Question: I have webservice that has more than one method. I use firefox soaclient plugin for test them. All methods work properly. These are normal until now. I wrote library on android for call these .net webservice. I have methods, first one prepares envelop, the other one calls method. All methods except one work with these way. I get prepared envelop from my lib for method that doesn't work and use this envelope on firefox soap client, it returns me response in correct way. My own method that calls web service doesn't work wrong, just return empty result. What could be the error?

'''
private void createEnvelope() {
// Her bir parametrenin kalibi
String params = "<%s>%s</%s>";
// Her parametre kalibina deger atandiginda gecici olarak tutulan string
String paramsTemp = "";
// Hazirlanan tum parametrelerin tutuldugu degisken
String paramsAll = "";
// Parametreler ekleniyor
for (int i = 0; i < parameterKeys.size(); i++) {
paramsTemp = String.format(params, parameterKeys.get(i),
parameterValues.get(i), parameterKeys.get(i));
paramsAll += paramsTemp;
}
// soap mesajini haziliyoruz
String soapTemplate = "<?xml version="%s" encoding="%s"?>"
+ "<soap:Envelope xmlns:xsi="http://www.w3.org/2001/XMLSchema-instance" xmlns:xsd="http://www.w3.org/2001/XMLSchema" xmlns:soap="http://schemas.xmlsoap.org/soap/envelope/">"
+ "<soap:Body>" + "<%s xmlns="%s">" + "%s" + "</%s>"
+ "</soap:Body>" + "</soap:Envelope>";
envelope = String.format(soapTemplate, version, charEncoding,
methodName, namespace, paramsAll, methodName);
Logger.log("request:" + envelope);
}
public String callWebService() {
createEnvelope();
// request parameters
HttpParams params = httpClient.getParams();
HttpConnectionParams.setConnectionTimeout(params, connectionTimeOut);
HttpConnectionParams.setSoTimeout(params, soTimeOut);
// set parameter
HttpProtocolParams.setUseExpectContinue(httpClient.getParams(), true);
// POST the envelope
HttpPost httppost = new HttpPost(url);
// add headers
httppost.setHeader("SOAPAction", soapAction);
httppost.setHeader("Content-Type", contentType);
try {
// the entity holds the request
HttpEntity entity = new StringEntity(envelope);
httppost.setEntity(entity);
// Response handler
ResponseHandler<String> rh = new ResponseHandler<String>() {
// invoked when client receives response
public String handleResponse(HttpResponse responseTemp)
throws ClientProtocolException, IOException {
// get response entity
HttpEntity entity = responseTemp.getEntity();
StatusLine statusLine = responseTemp.getStatusLine();
// read the response as byte array
StringBuffer out = new StringBuffer();
byte[] b = EntityUtils.toByteArray(entity);
// write the response byte array to a string buffer
out.append(new String(b, 0, b.length));
return out.toString();
}
};
response = httpClient.execute(httppost, rh);
} catch (Exception e) {
Log.v("Soap Service Exception:", e.toString());
}
// close the connection
httpClient.getConnectionManager().shutdown();
return response;
}
'''
EDIT
Request template on logcat:
'''
<?xml version="1.0" encoding="UTF-8"?>
<soap:Envelope xmlns:soap="http://schemas.xmlsoap.org/soap/envelope/" xmlns:xsi="http://www.w3.org/2001/XMLSchema-instance" xmlns:xsd="http://www.w3.org/2001/XMLSchema">
<soap:Body>
<Method_Name xmlns="url">
<param1>12345</param1>
<param2>ugitc</param2>
<param3>qwert</param3>
</Method_Name>
</soap:Body>
</soap:Envelope>
'''
response template on logcat
'''
<?xml version="1.0" encoding="UTF-8"?>
<soap:Envelope xmlns:soap="http://schemas.xmlsoap.org/soap/envelope/" xmlns:xsi="http://www.w3.org/2001/XMLSchema-instance" xmlns:xsd="http://www.w3.org/2001/XMLSchema">
<soap:Body>
<Method_Name_Response xmlns="url">
<Method_Name_Result>
<xs:schema xmlns:xs="http://www.w3.org/2001/XMLSchema" xmlns="" xmlns:msdata="urn:schemas-microsoft-com:xml-msdata" id="NewDataSet">
<xs:element name="NewDataSet" msdata:IsDataSet="true" msdata:UseCurrentLocale="true">
<xs:complexType>
<xs:choice minOccurs="0" maxOccurs="unbounded">
<xs:element name="Temp">
<xs:complexType>
<xs:sequence>
<xs:element name="response1" type="xs:long" minOccurs="0" />
<xs:element name="response2" type="xs:string" minOccurs="0" />
</xs:sequence>
</xs:complexType>
</xs:element>
</xs:choice>
</xs:complexType>
</xs:element>
</xs:schema>
<diffgr:diffgram xmlns:diffgr="urn:schemas-microsoft-com:xml-diffgram-v1" xmlns:msdata="urn:schemas-microsoft-com:xml-msdata" />
</Method_Name_Result>
</Method_Name_Response>
</soap:Body>
</soap:Envelope>
'''
response template on firefox plugin with same envelope
'''
<?xml version="1.0" encoding="UTF-8"?>
<soap:Envelope xmlns:soap="http://schemas.xmlsoap.org/soap/envelope/" xmlns:xsi="http://www.w3.org/2001/XMLSchema-instance" xmlns:xsd="http://www.w3.org/2001/XMLSchema">
<soap:Body>
<Method_Name_Response xmlns="url">
<Method_Name_Result>
<xs:schema xmlns:xs="http://www.w3.org/2001/XMLSchema" xmlns="" xmlns:msdata="urn:schemas-microsoft-com:xml-msdata" id="NewDataSet">
<xs:element name="NewDataSet" msdata:IsDataSet="true" msdata:UseCurrentLocale="true">
<xs:complexType>
<xs:choice minOccurs="0" maxOccurs="unbounded">
<xs:element name="Temp">
<xs:complexType>
<xs:sequence>
<xs:element name="response1" type="xs:long" minOccurs="0" />
<xs:element name="response2" type="xs:string" minOccurs="0" />
</xs:sequence>
</xs:complexType>
</xs:element>
</xs:choice>
</xs:complexType>
</xs:element>
</xs:schema>
<diffgr:diffgram xmlns:diffgr="urn:schemas-microsoft-com:xml-diffgram-v1" xmlns:msdata="urn:schemas-microsoft-com:xml-msdata">
<NewDataSet xmlns="">
<Temp diffgr:id="Temp1" msdata:rowOrder="0">
<response1>123456789</response1>
<response2>Android</response2>
</Temp>
</NewDataSet>
</diffgr:diffgram>
</Method_Name_Result>
</Method_Name_Response>
</soap:Body>
</soap:Envelope>
'''
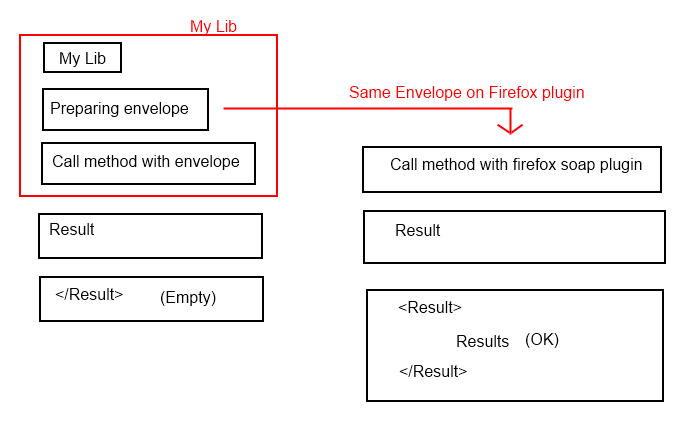
Answer: I found my problem, Turkish characters causes the error. When I use "u" it causes error, when I don't use it, it works perfect.